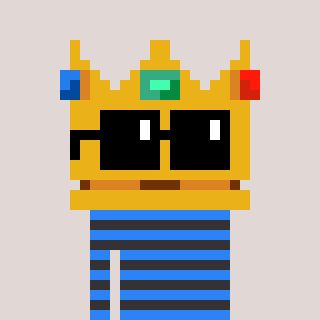
a pixel art character with square black sunglasses, a crown-shaped head and a grayscale-colored body on a warm background